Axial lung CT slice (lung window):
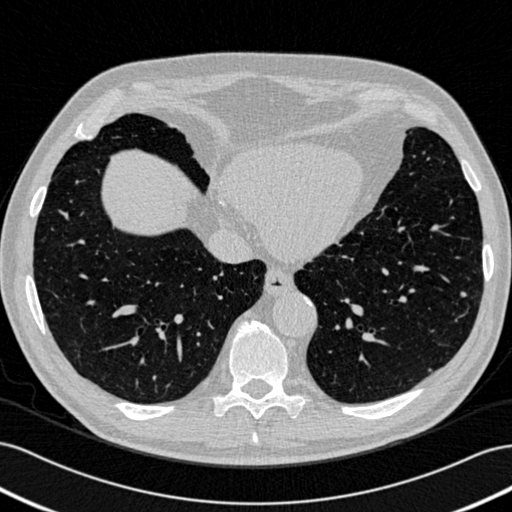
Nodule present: yes
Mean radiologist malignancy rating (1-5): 2.25